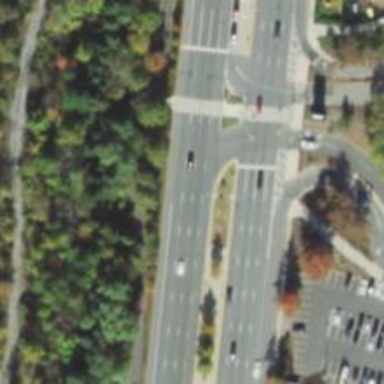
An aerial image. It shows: Primary link highway with asphalt surface.